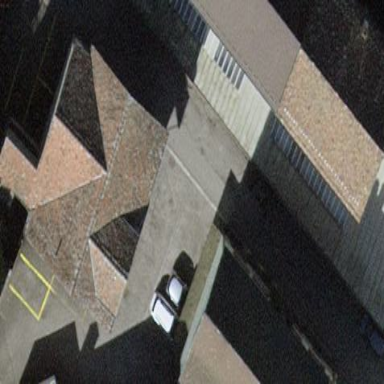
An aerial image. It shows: Building with crosspitched brown roof made of roof tiles. The building itself is coral in color.